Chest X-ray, PA view. Patient: 50 years old, sex F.
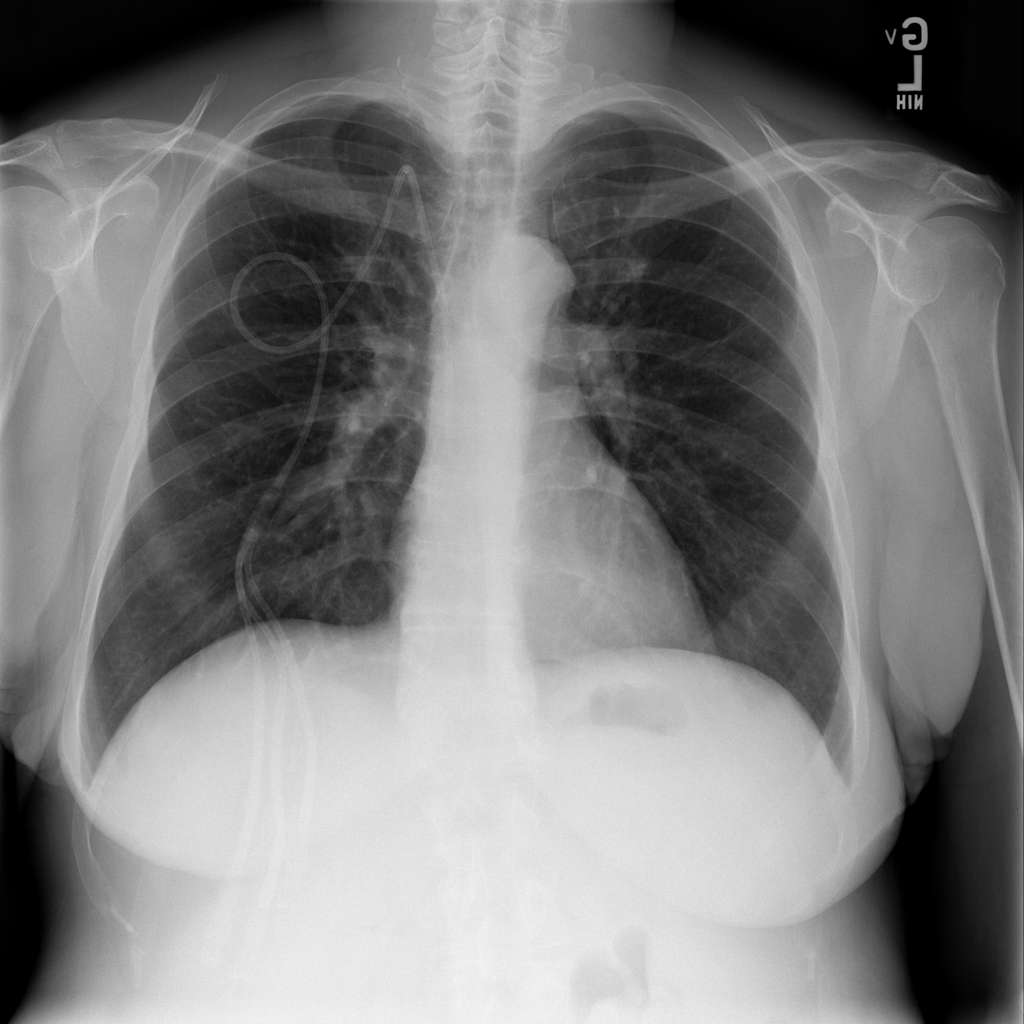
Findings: No Finding